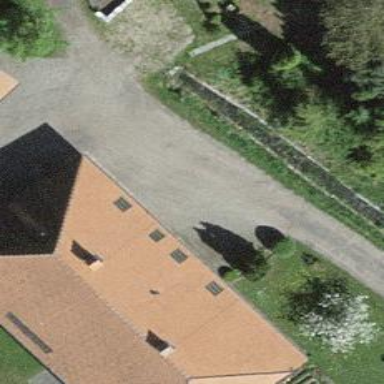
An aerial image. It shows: Residential building.